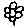
Label: flower